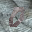
Label: 0